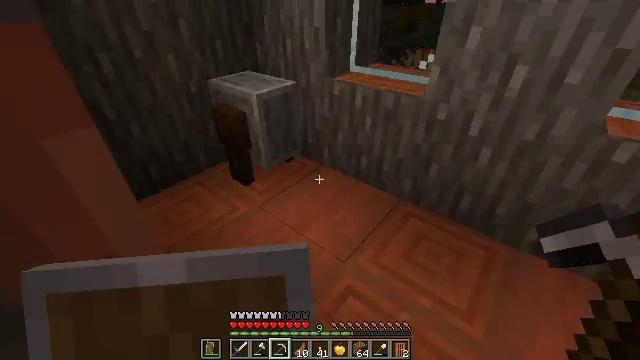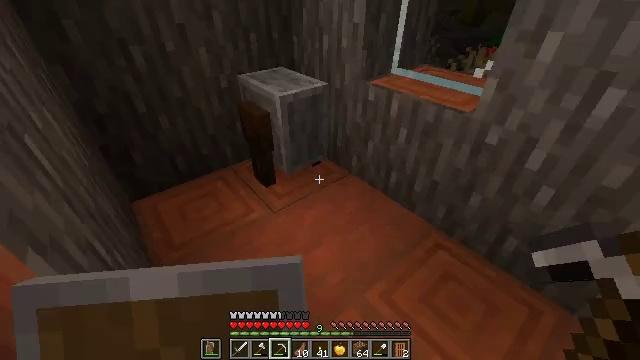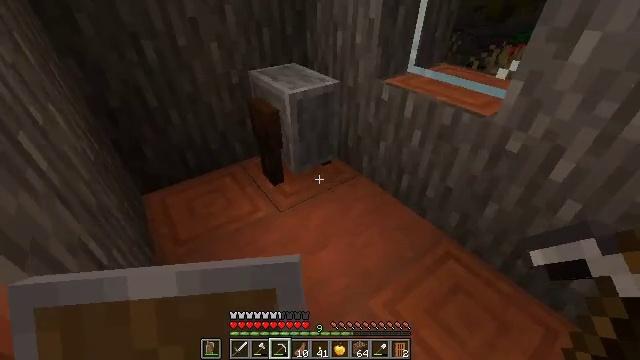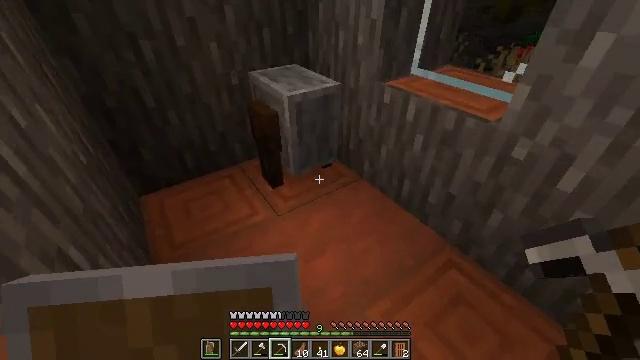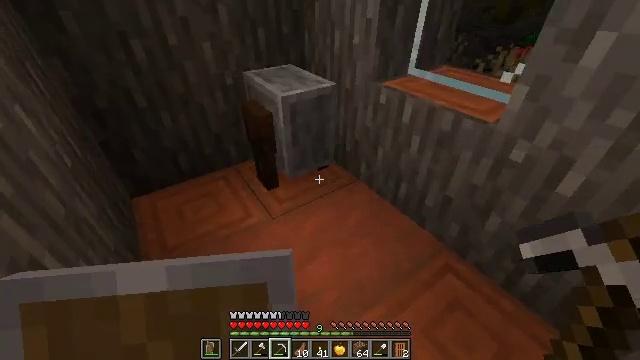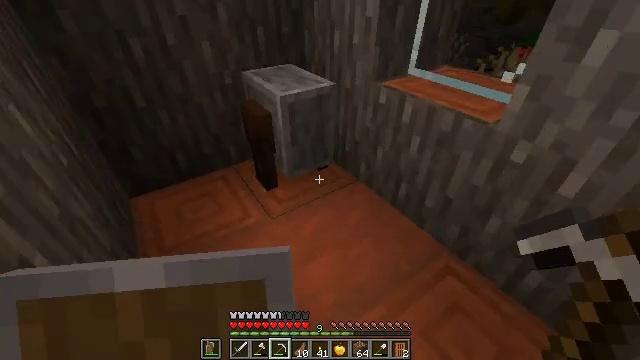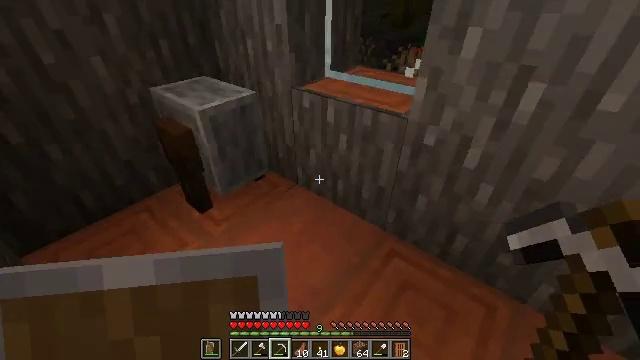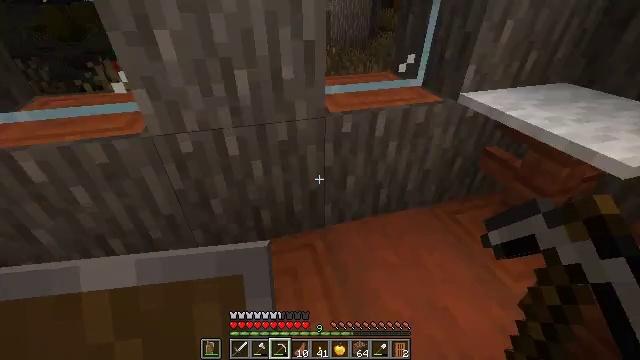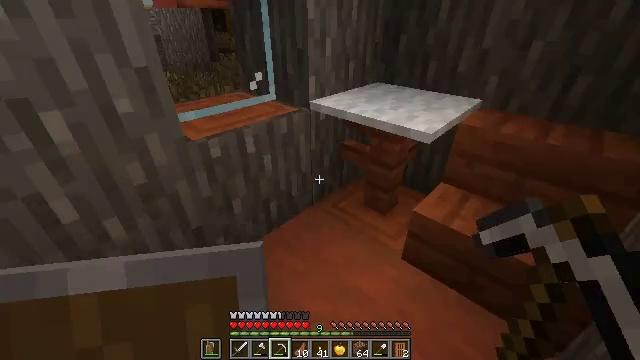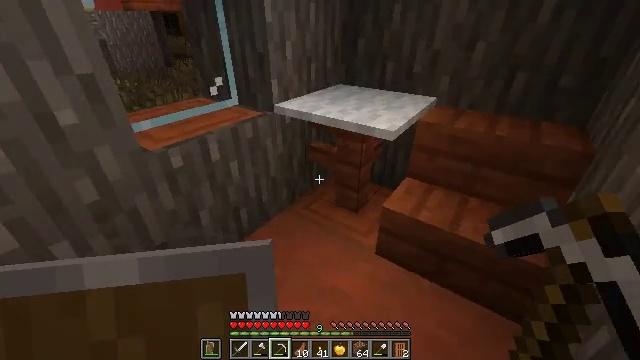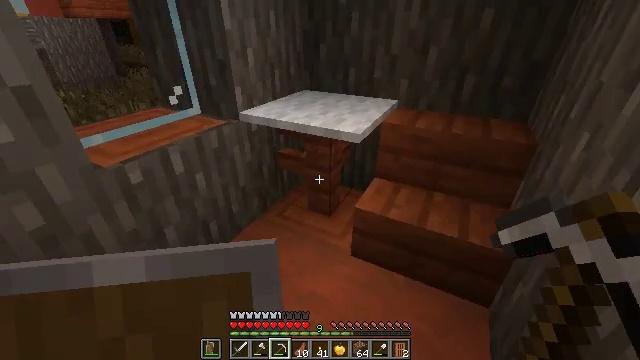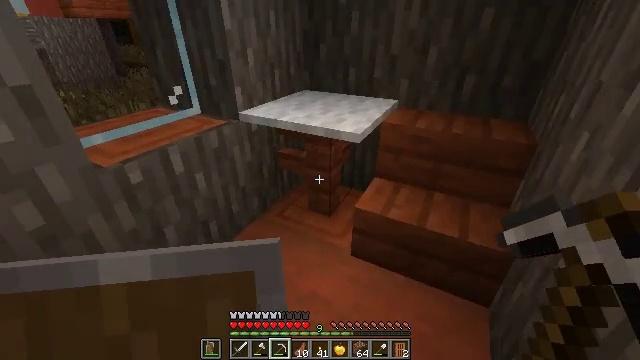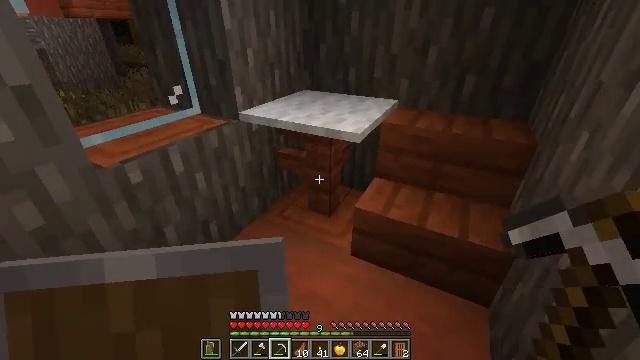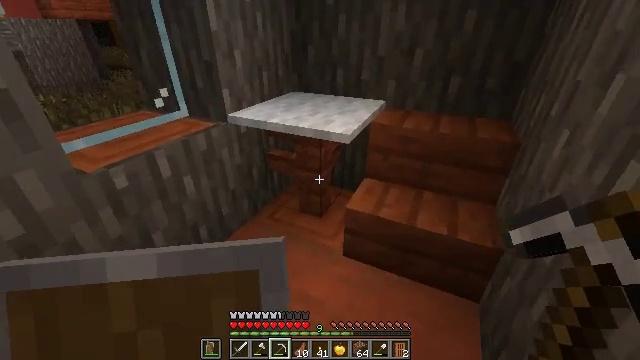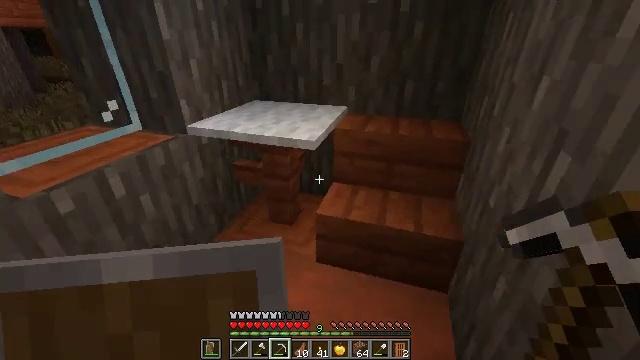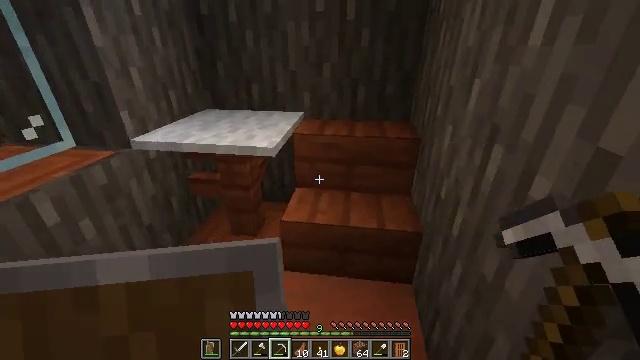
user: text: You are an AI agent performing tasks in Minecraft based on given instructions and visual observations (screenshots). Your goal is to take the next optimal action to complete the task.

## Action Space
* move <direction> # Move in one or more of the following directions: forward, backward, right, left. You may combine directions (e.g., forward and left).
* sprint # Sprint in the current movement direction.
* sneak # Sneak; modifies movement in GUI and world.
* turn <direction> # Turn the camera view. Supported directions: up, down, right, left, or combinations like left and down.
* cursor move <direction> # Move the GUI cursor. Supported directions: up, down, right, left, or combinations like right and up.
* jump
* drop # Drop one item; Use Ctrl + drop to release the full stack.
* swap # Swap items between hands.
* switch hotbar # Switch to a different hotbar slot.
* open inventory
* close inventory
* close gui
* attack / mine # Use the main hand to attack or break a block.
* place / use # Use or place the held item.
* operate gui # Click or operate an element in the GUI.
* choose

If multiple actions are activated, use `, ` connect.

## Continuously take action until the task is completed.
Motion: motion action
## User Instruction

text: Gather an orange bed for future use.
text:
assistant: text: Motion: move forward, turn left and down
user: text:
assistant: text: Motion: turn left
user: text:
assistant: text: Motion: turn left
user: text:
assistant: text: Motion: no_op
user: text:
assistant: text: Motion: no_op
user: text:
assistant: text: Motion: turn right and up
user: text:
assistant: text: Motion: turn right
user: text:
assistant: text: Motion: turn right and up
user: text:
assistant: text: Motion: turn right
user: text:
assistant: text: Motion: turn right and up
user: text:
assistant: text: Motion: no_op
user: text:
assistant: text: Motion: no_op
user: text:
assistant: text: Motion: turn right
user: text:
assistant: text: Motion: turn right and up
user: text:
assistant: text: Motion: turn right and up
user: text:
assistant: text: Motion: turn right
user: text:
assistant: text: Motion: turn right
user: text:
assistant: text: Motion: turn right
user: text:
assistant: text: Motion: turn right
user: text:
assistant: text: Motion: move right, turn right and up
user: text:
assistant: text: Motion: move forward and move right
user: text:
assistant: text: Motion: move forward and move right
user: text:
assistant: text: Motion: move forward and move right
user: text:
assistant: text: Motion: move forward
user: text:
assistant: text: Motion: move forward and move right
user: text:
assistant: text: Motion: move forward and move right
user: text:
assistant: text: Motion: move forward and move right
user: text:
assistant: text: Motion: move forward and move right
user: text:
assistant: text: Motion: move forward and move right, turn left
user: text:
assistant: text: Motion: move forward and move right, turn left